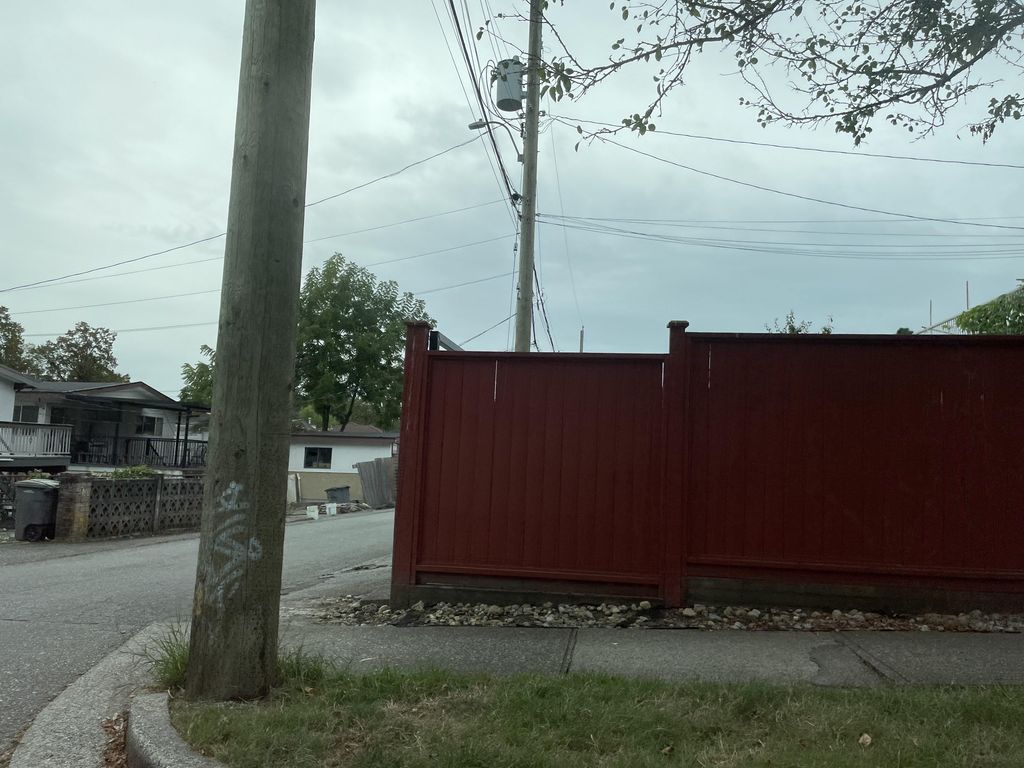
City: vancouver